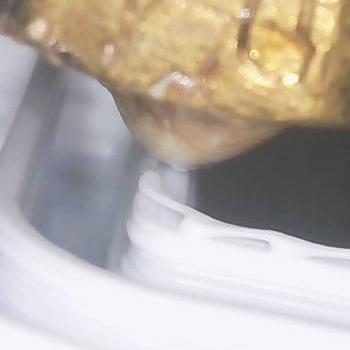
Flow rate: 37%